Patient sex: M
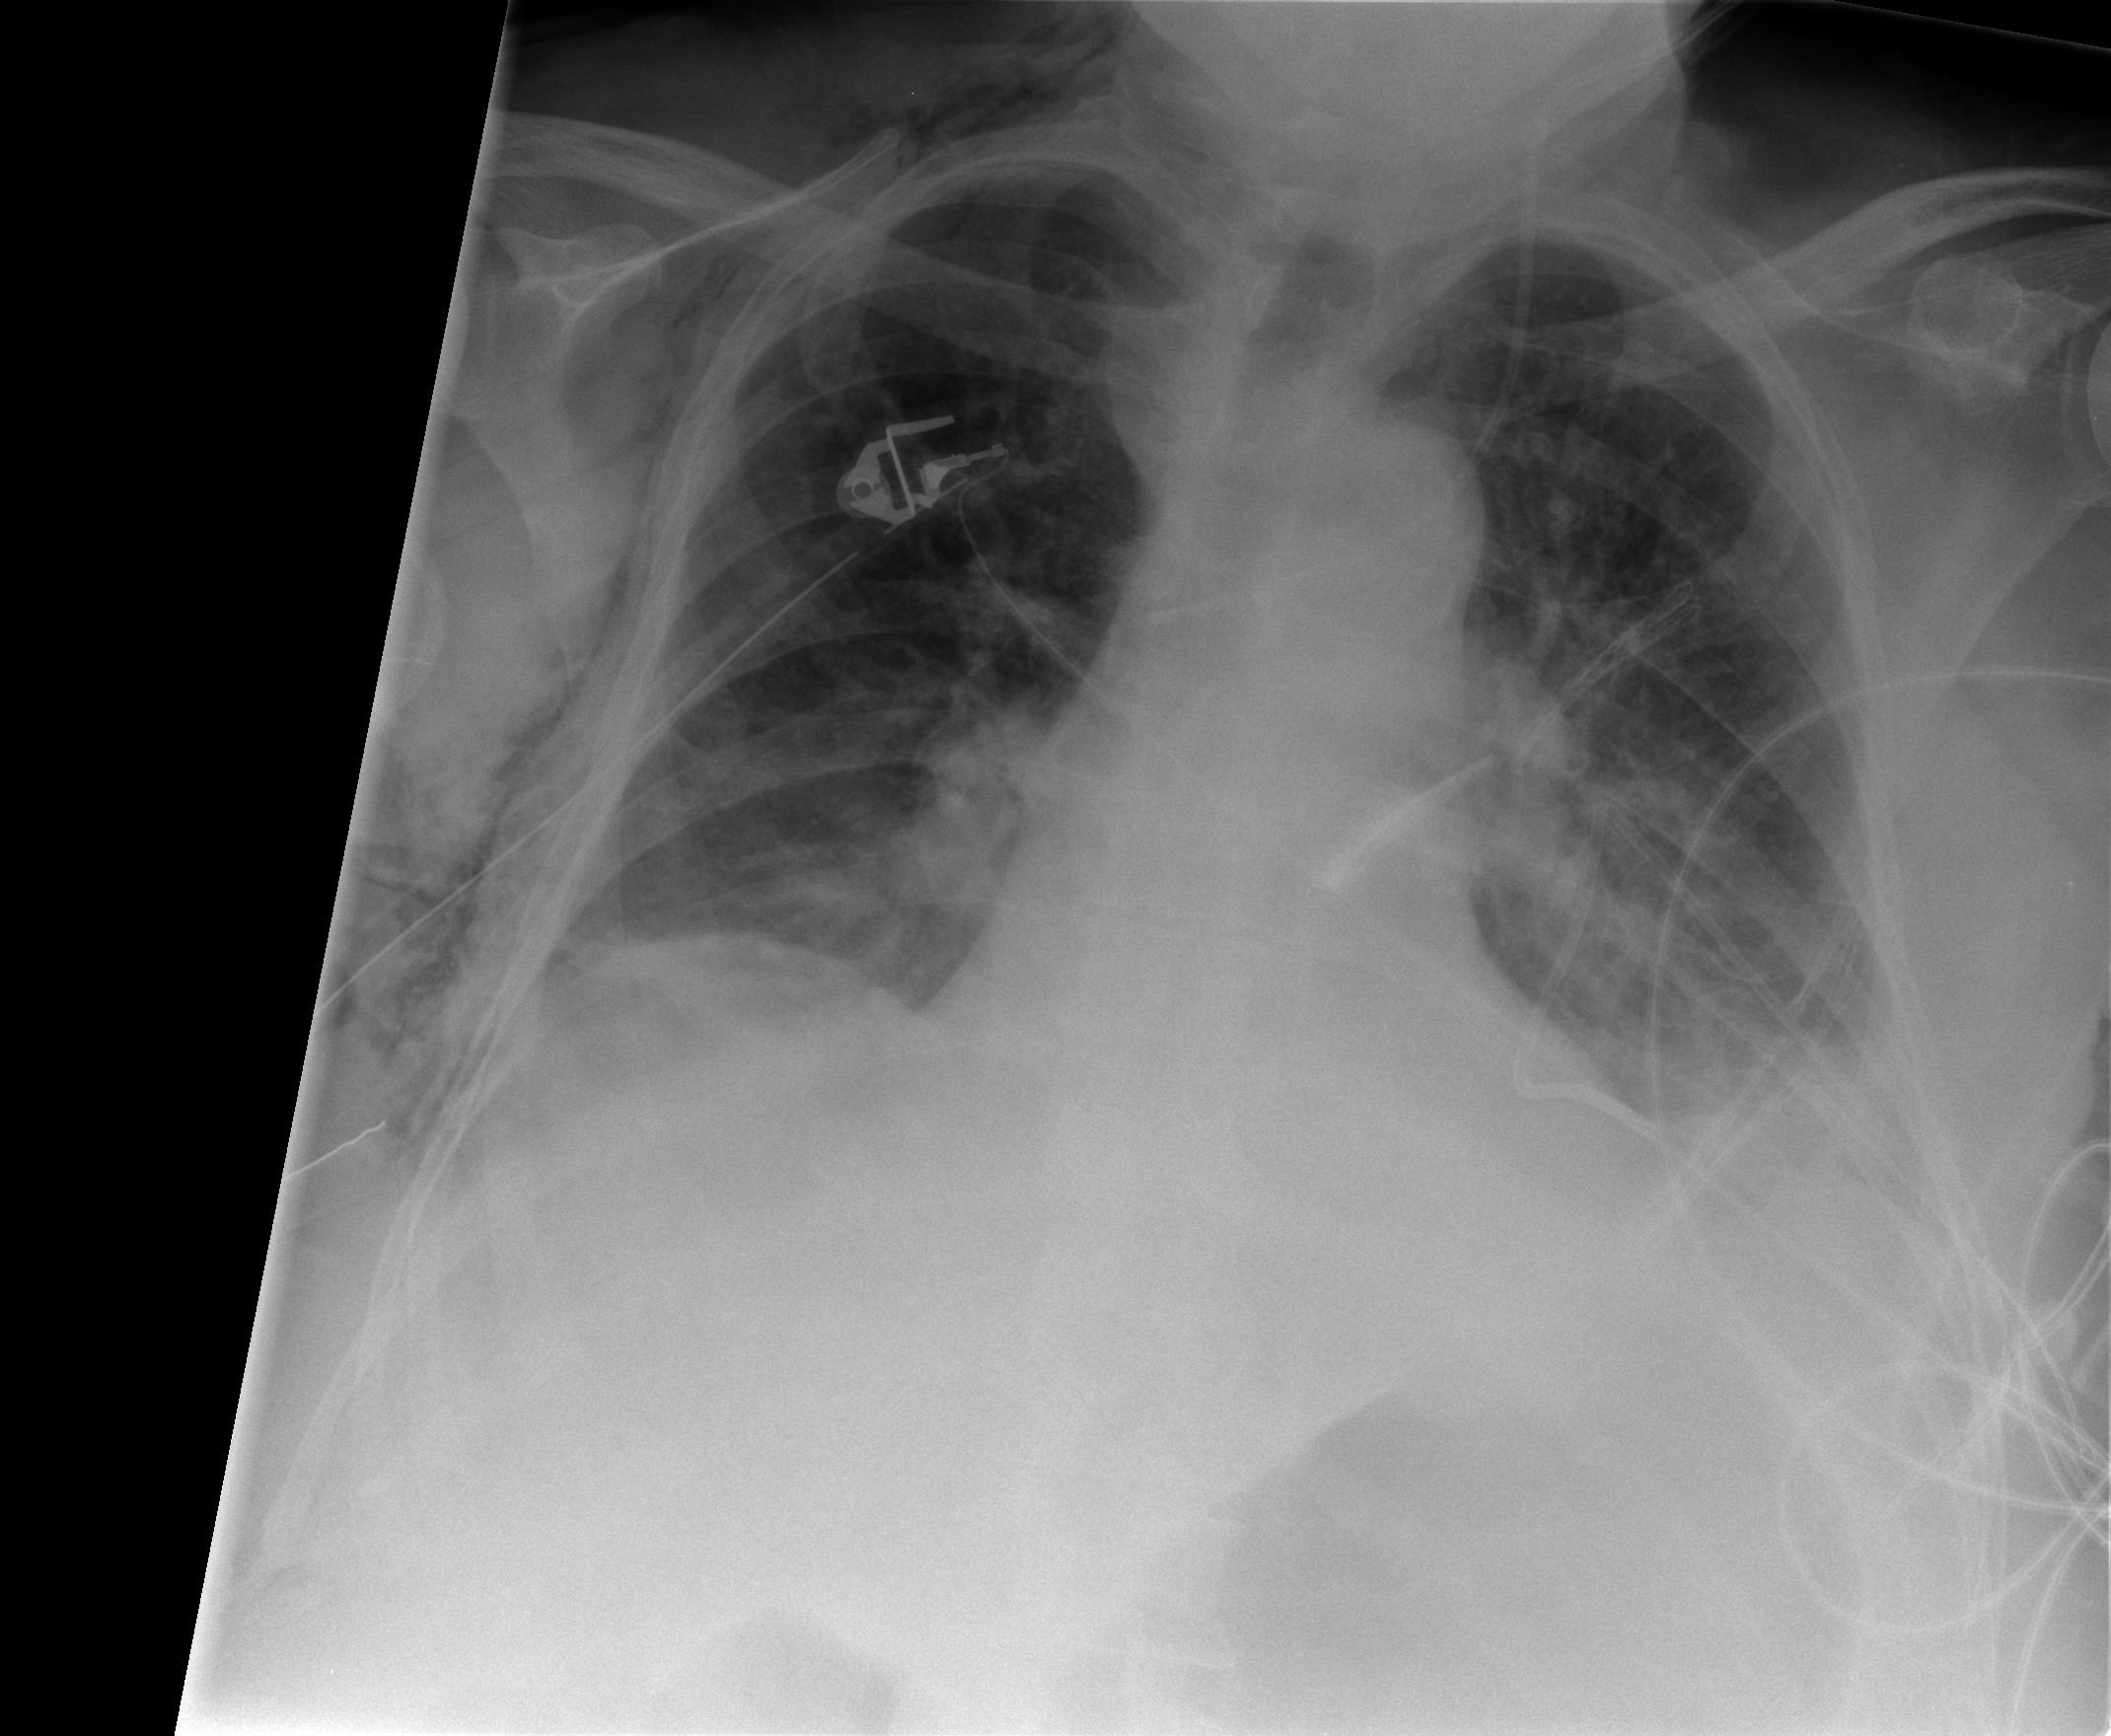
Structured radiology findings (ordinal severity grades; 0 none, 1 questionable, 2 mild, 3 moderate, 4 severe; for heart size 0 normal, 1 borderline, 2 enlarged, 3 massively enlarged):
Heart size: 0
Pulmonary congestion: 0
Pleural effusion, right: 0
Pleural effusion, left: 1
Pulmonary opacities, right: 2
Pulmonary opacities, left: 3
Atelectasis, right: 2
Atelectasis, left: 2